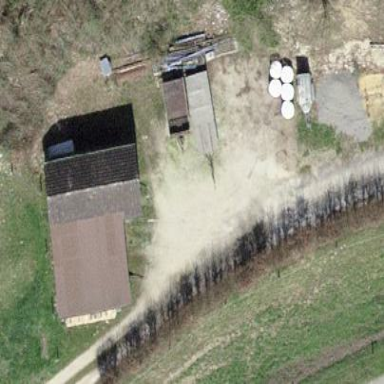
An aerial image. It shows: Farmyard area.